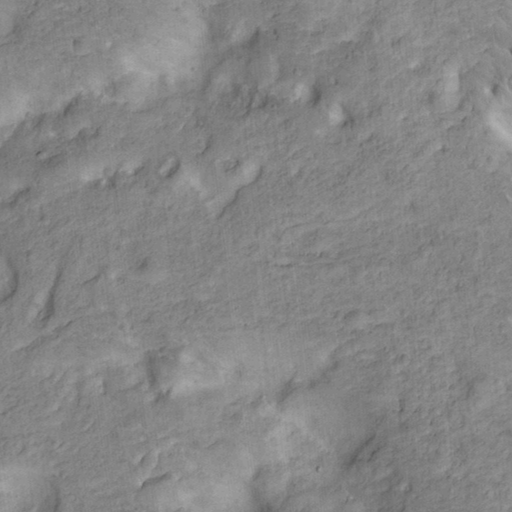
Objects detected: cone, cone, cone, cone